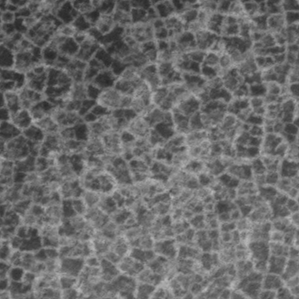
Label: frost